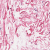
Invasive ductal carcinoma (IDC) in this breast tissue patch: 0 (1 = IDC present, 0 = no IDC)